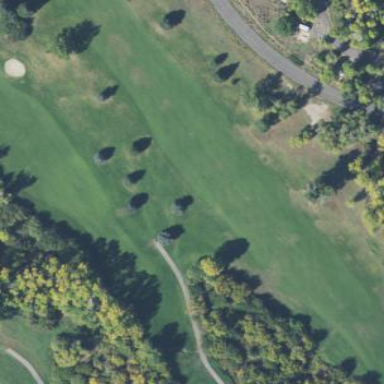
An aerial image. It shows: Golf fairway surrounded by grass.